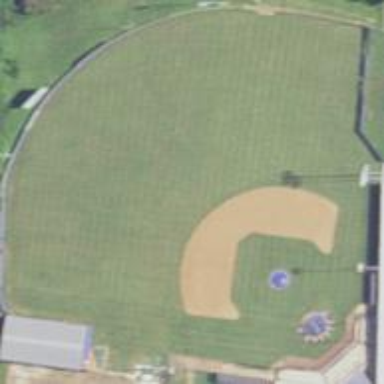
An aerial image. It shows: Baseball pitch for leisure land activities.